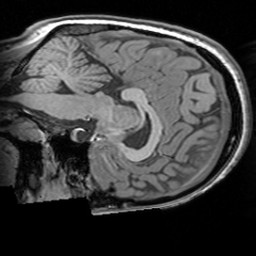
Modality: T1w
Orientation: sagittal
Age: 23
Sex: female
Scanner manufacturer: siemens
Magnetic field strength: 3 T
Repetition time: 1.63 s
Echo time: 0.00311 s